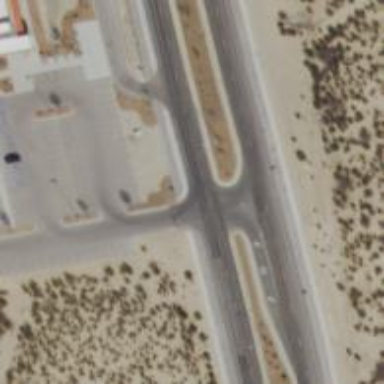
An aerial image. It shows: Tertiary_link road with asphalt surface.